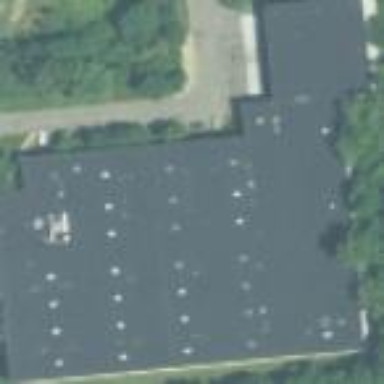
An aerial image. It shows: Warehouse building.